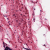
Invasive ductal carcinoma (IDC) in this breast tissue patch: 0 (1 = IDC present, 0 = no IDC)